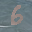
Label: 6